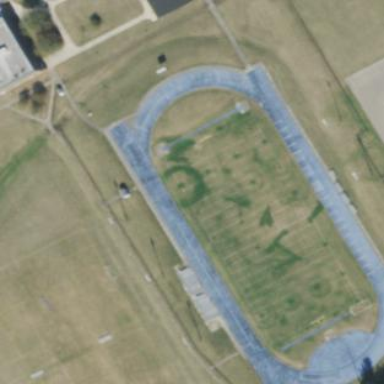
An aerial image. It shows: Athletic track located in leisure land area.